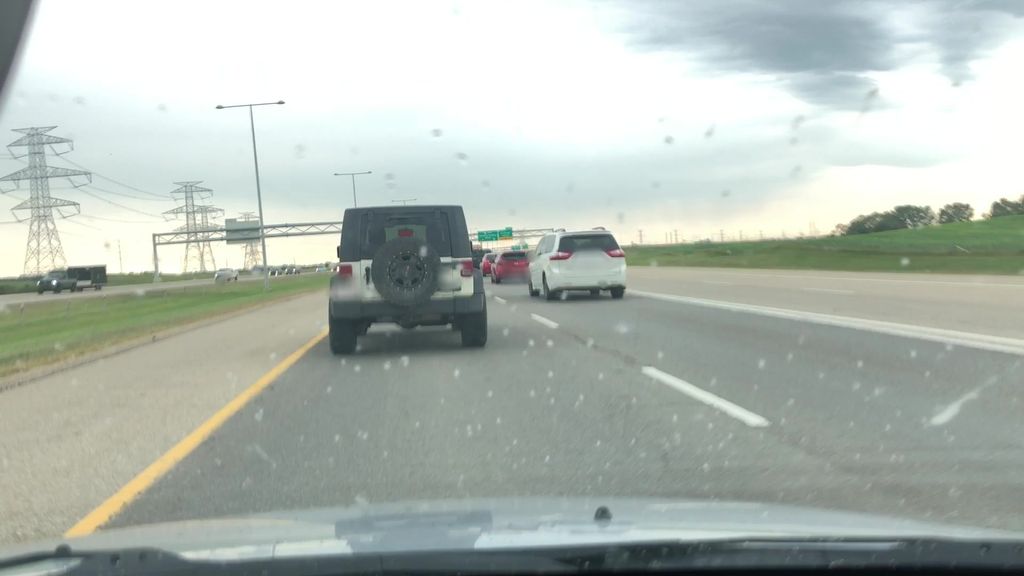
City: edmonton